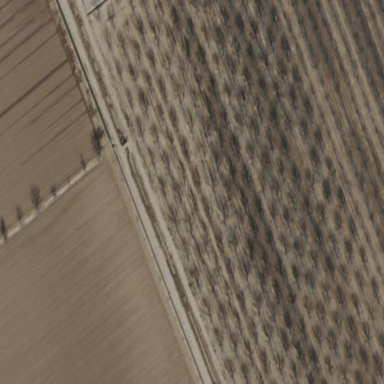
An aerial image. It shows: Orchard.